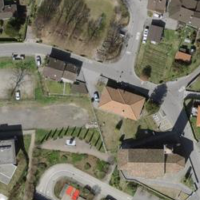
EUNIS habitat code: 55
Species observed at this site:
Juglans regia
Cornus sanguinea
Pittosporum tobira